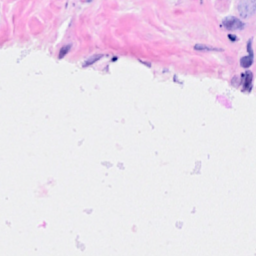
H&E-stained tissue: Breast